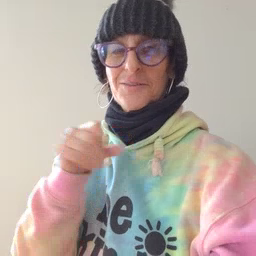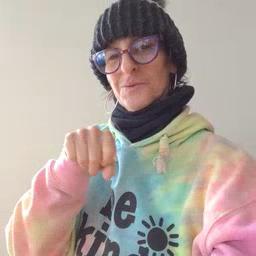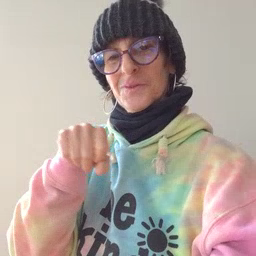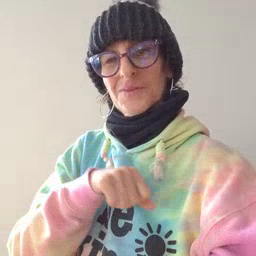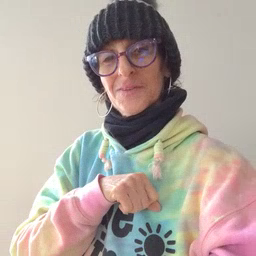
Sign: shoe